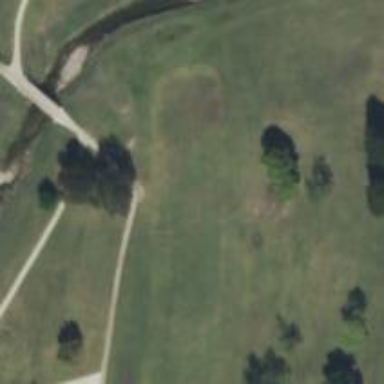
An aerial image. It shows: View of golf hole.